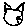
Label: cat